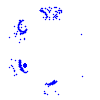
Particle: proton